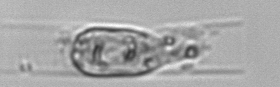
Label: Eutintinnus